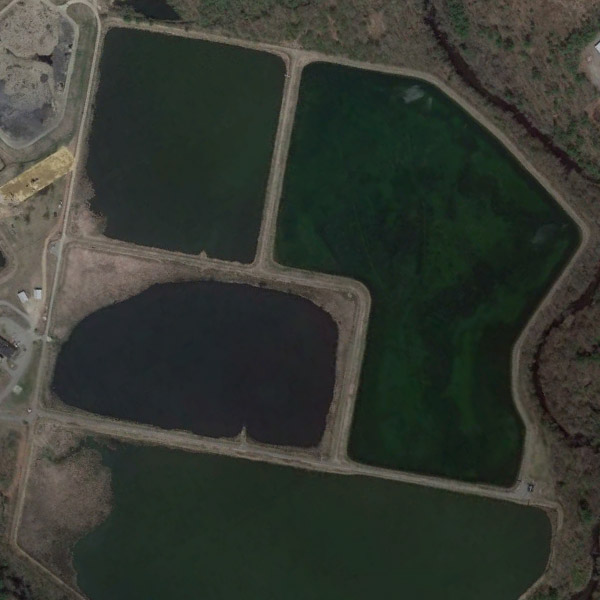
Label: Pond